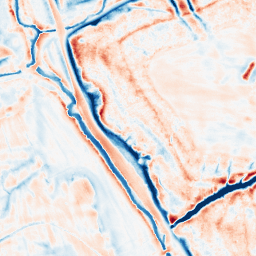
Category: edge_preserving
Decomposition family: bilateral
Decomposition parameters: d: 21
sigma_color: 150
sigma_space: 75
Upsampling method: sinc_blackman
Upsampling parameters: scale: 2
kernel_size: 8
Upsampling scale: 2